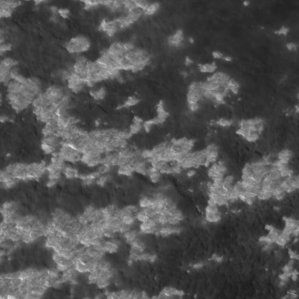
Label: non_frost